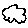
Label: cloud